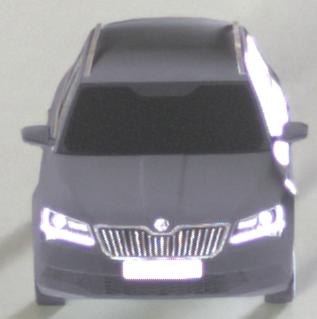
Make: Skoda
Model: Superb Combi 1.4 TSI
Detailed model: Superb (III) Combi
Model produced from: 2015/09
Model produced until: 2018/06
Doors: 5
Color: black
Road condition: wet road
Daytime: midday
Contrast: medium contrast